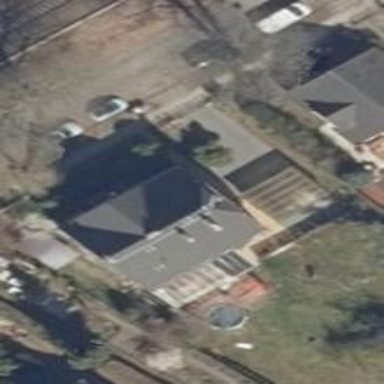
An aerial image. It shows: Detached building with half-hipped roof.